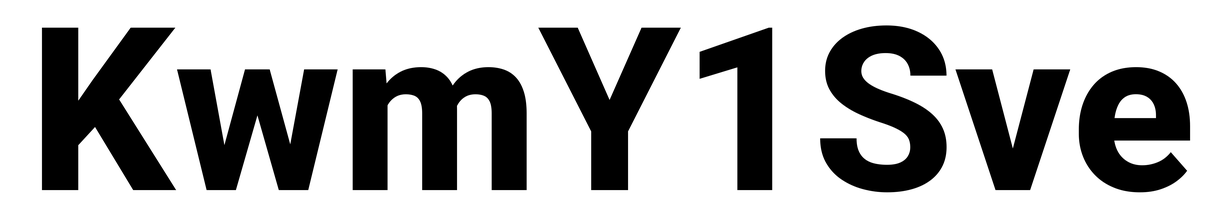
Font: Roboto_ExtraBold